Aerial crown-view tile of a tropical tree (Barro Colorado Island, Panama), acquired 20240716:
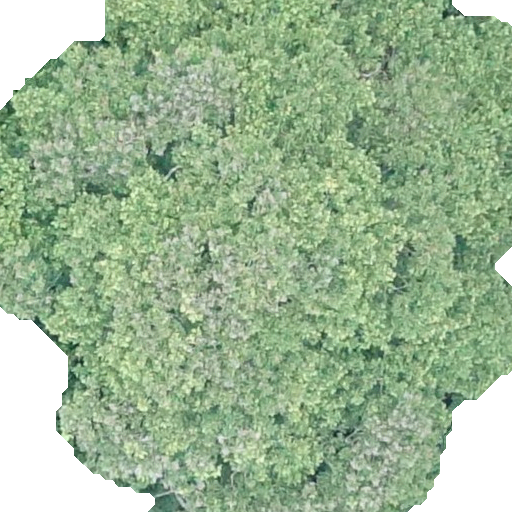
Species: Dipteryx oleifera
GBIF accepted scientific name: Dipteryx oleifera
Crown area: 455.963 m²